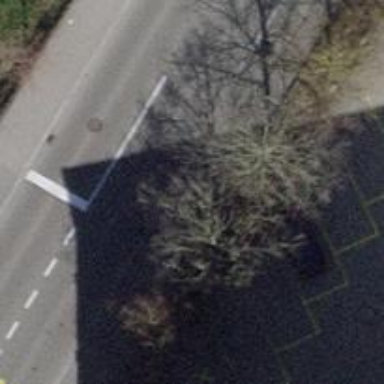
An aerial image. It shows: Avenue lined with trees.